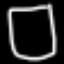
Label: square